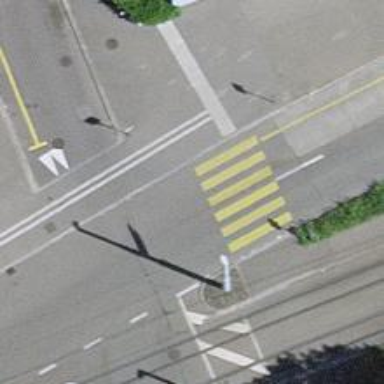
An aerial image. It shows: Uncontrolled zebra crossing on the road.